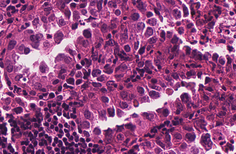
Tumor epithelial tissue: yes
Tumor-associated stroma tissue: yes
Normal tissue: no